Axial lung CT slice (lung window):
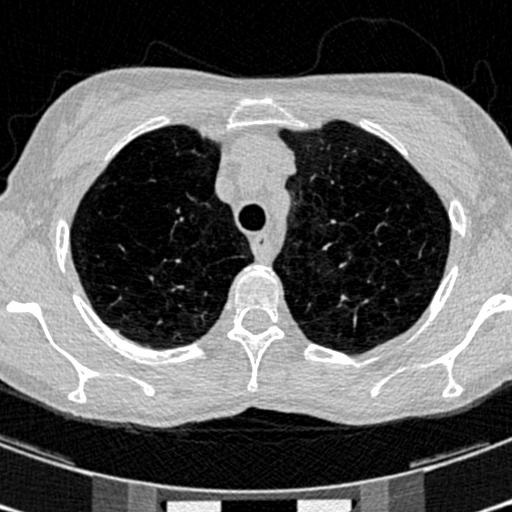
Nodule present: no